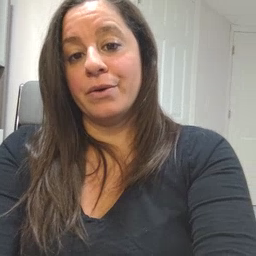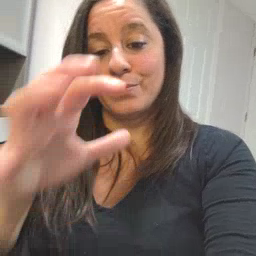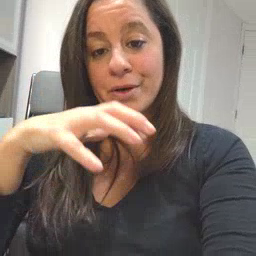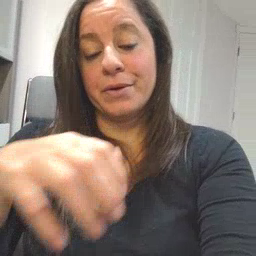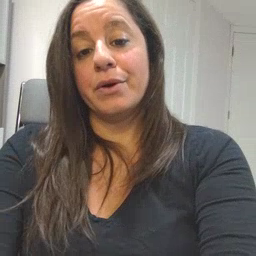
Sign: rain